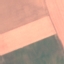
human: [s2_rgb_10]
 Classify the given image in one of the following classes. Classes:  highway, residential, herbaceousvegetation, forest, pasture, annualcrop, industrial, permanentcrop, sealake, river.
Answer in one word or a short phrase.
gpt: AnnualCrop